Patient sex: F
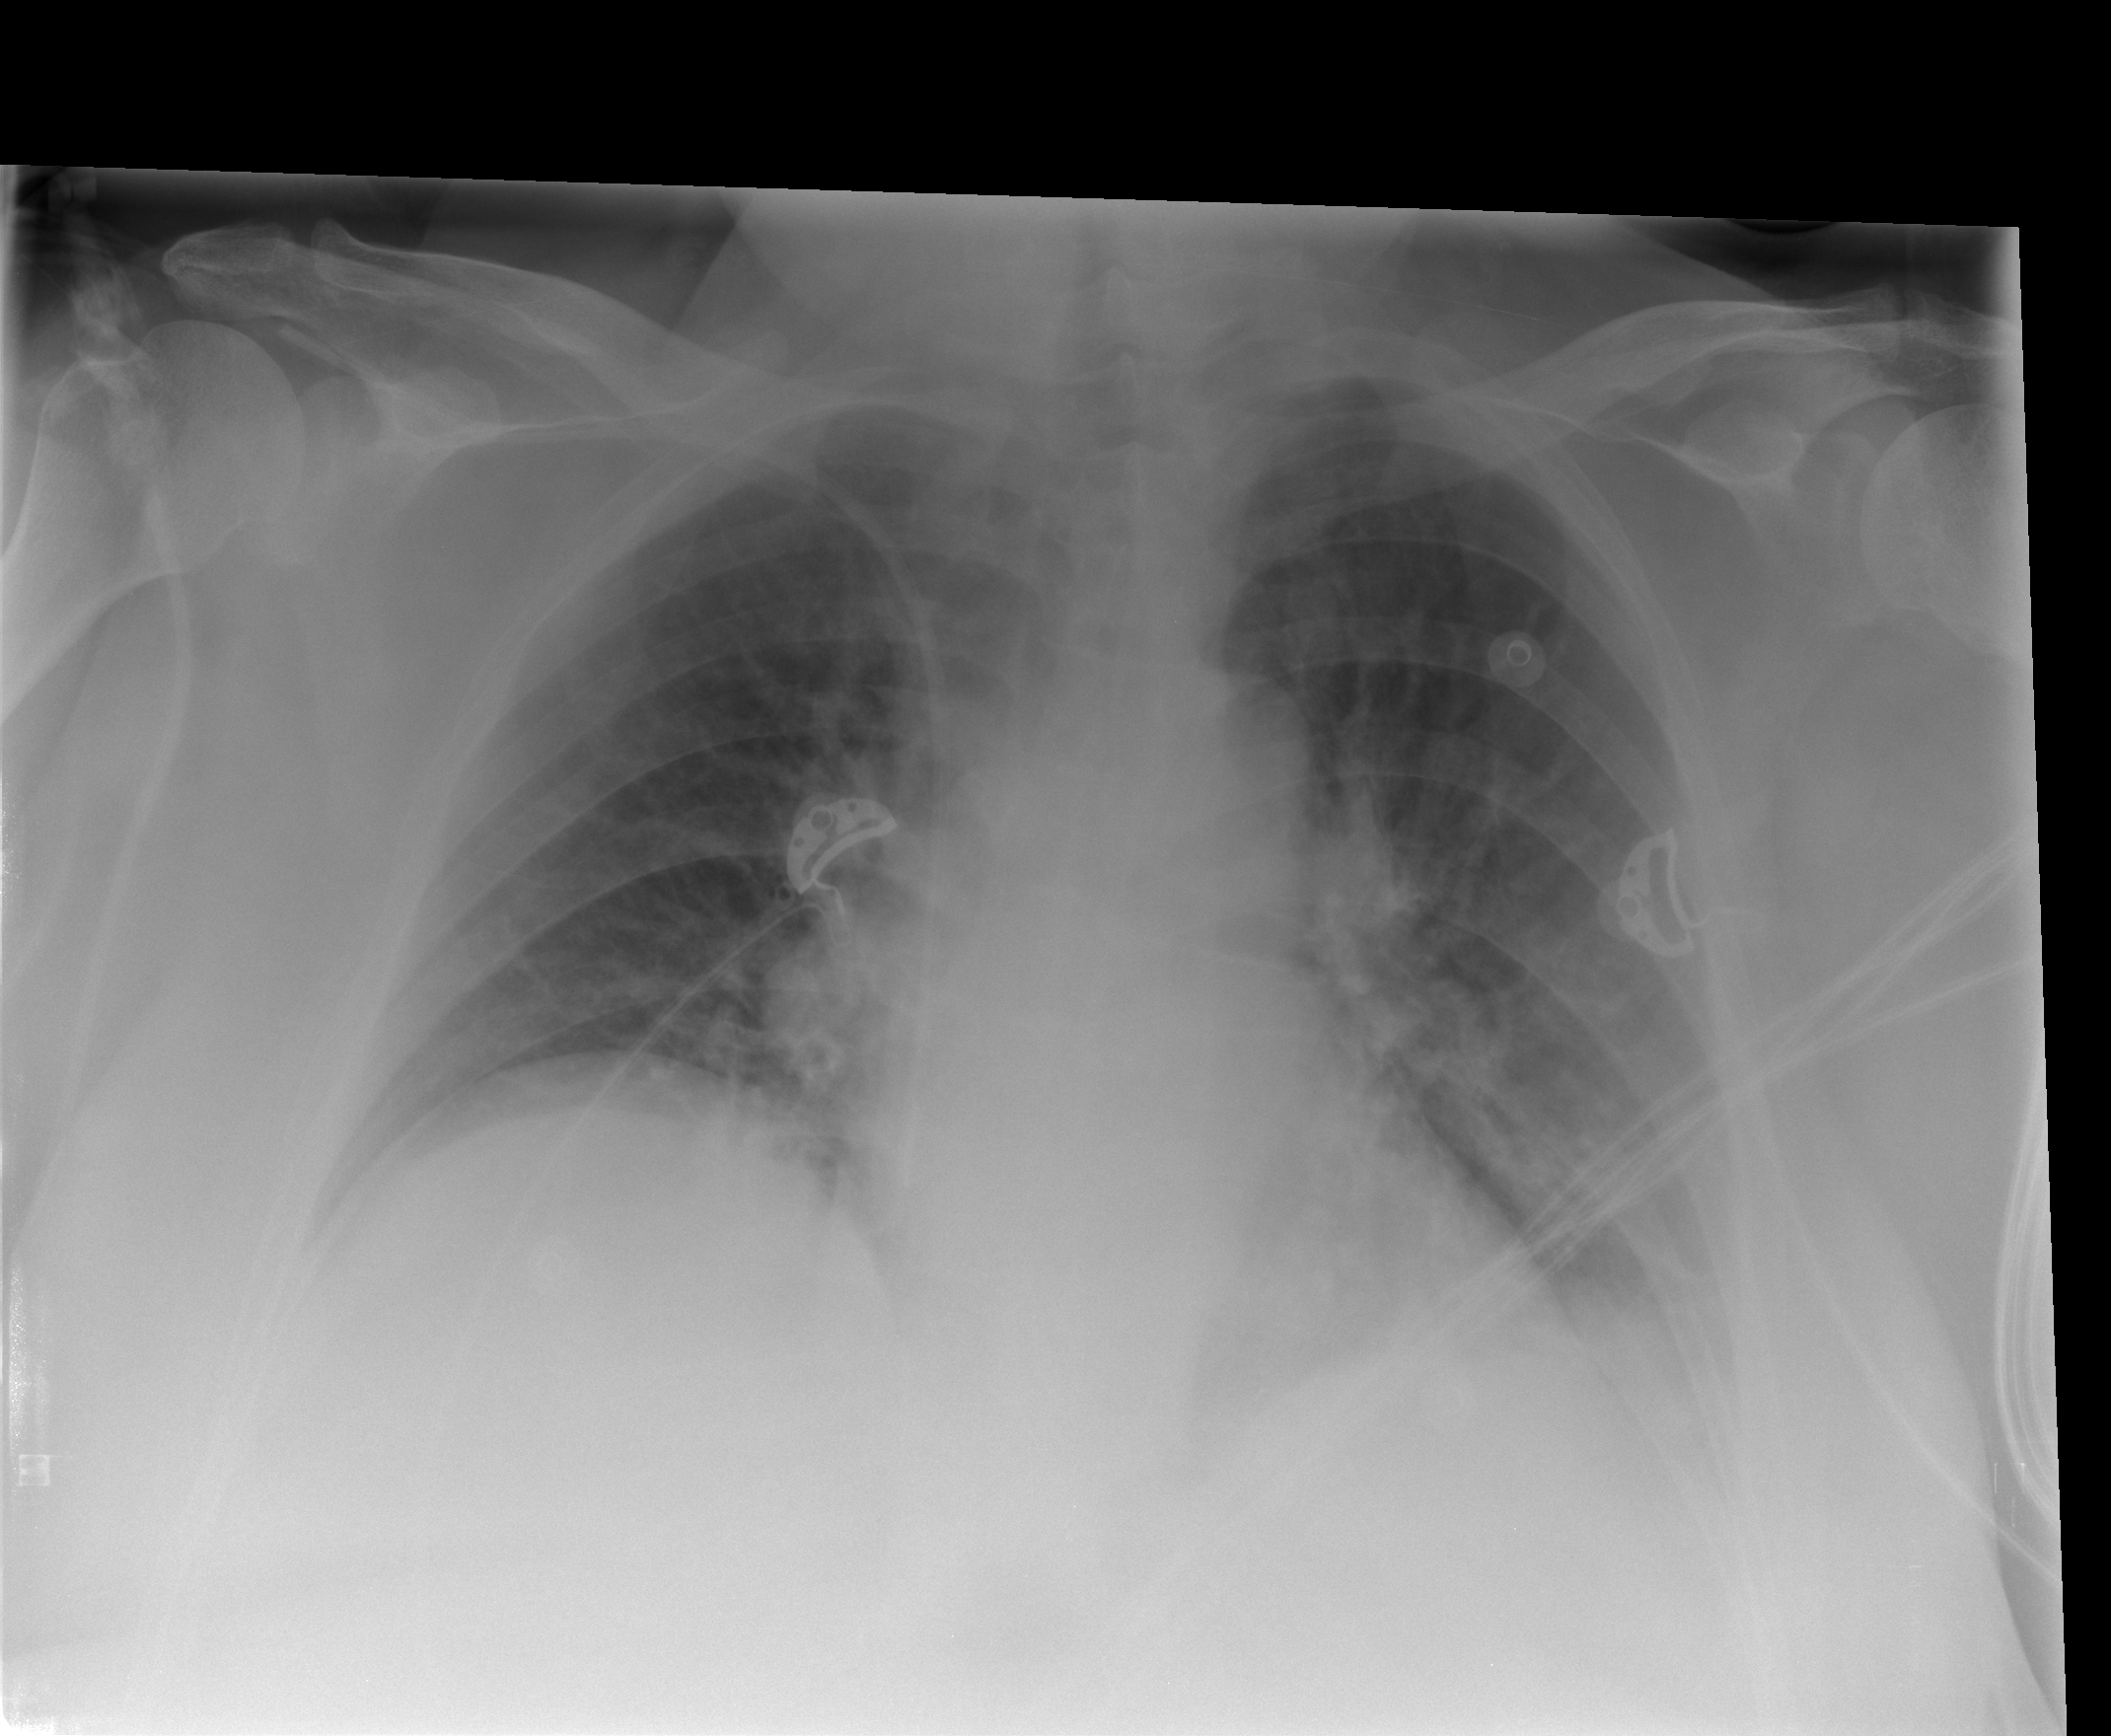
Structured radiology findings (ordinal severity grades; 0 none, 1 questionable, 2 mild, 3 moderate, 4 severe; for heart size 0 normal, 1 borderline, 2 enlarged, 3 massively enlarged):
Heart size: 0
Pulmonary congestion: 1
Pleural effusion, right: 0
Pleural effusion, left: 0
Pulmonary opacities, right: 1
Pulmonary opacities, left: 1
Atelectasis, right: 2
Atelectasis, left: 2